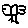
Label: bird